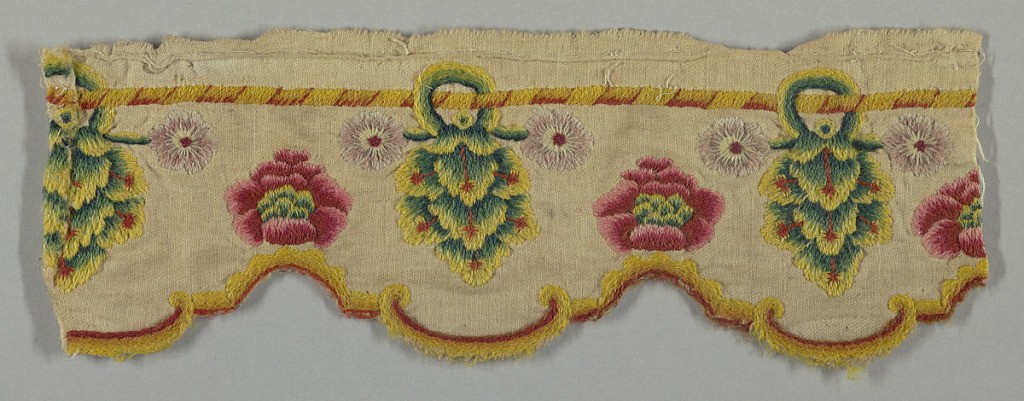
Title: Textile
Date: late 17th century
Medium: wool on wool; linen Technique: crewel wool long and short stitch embroidery on twill weave
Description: Scalloped scrap, wool twill backed with linen, heavily embroidered in polychrome wools in simple, stiff floral design, mostly in long and short stitch.